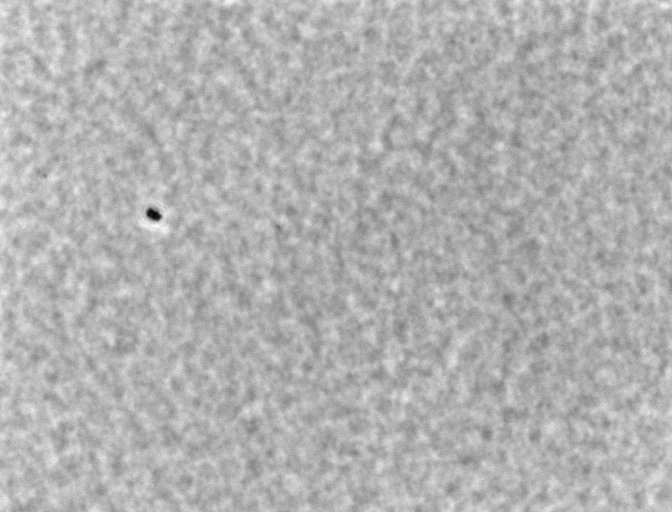
Listeria innocua